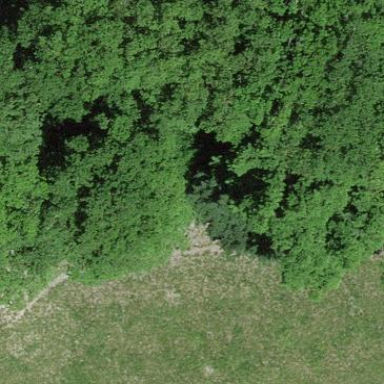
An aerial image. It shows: Forest area.